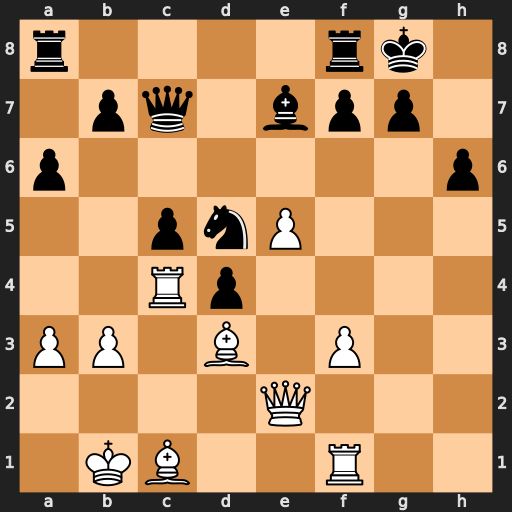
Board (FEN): r4rk1/1pq1bpp1/p6p/2pnP3/2Rp4/PP1B1P2/4Q3/1KB2R2
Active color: w
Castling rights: -
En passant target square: -
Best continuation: Qe4 g6 Qxd5 Rad8 Qe4